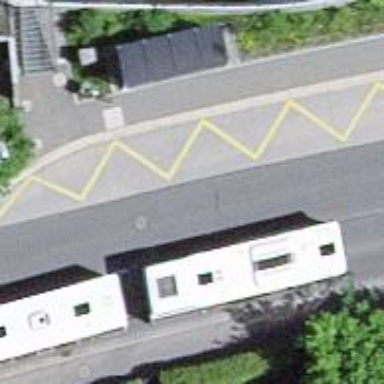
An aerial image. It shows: Bus stop with designated public transport stop position.